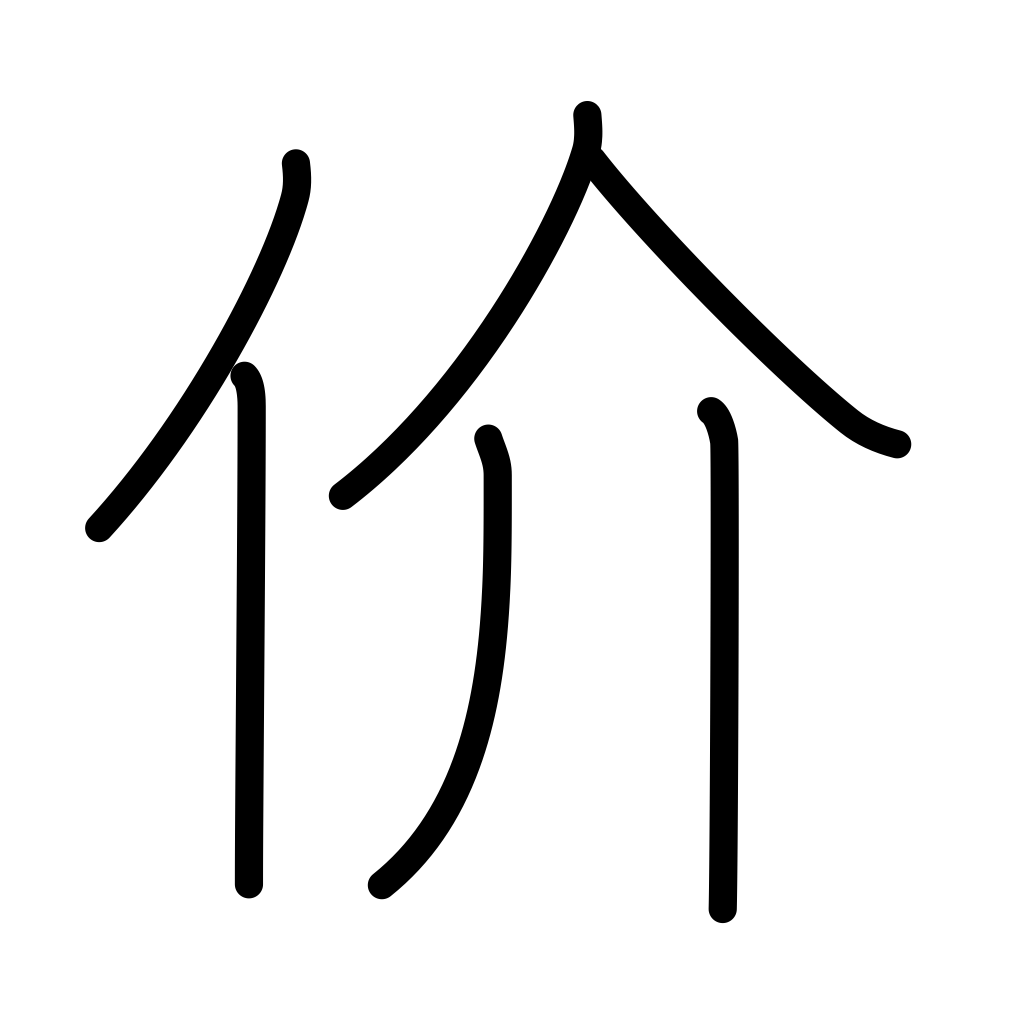
Meaning: man with shellfish kanji